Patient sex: F
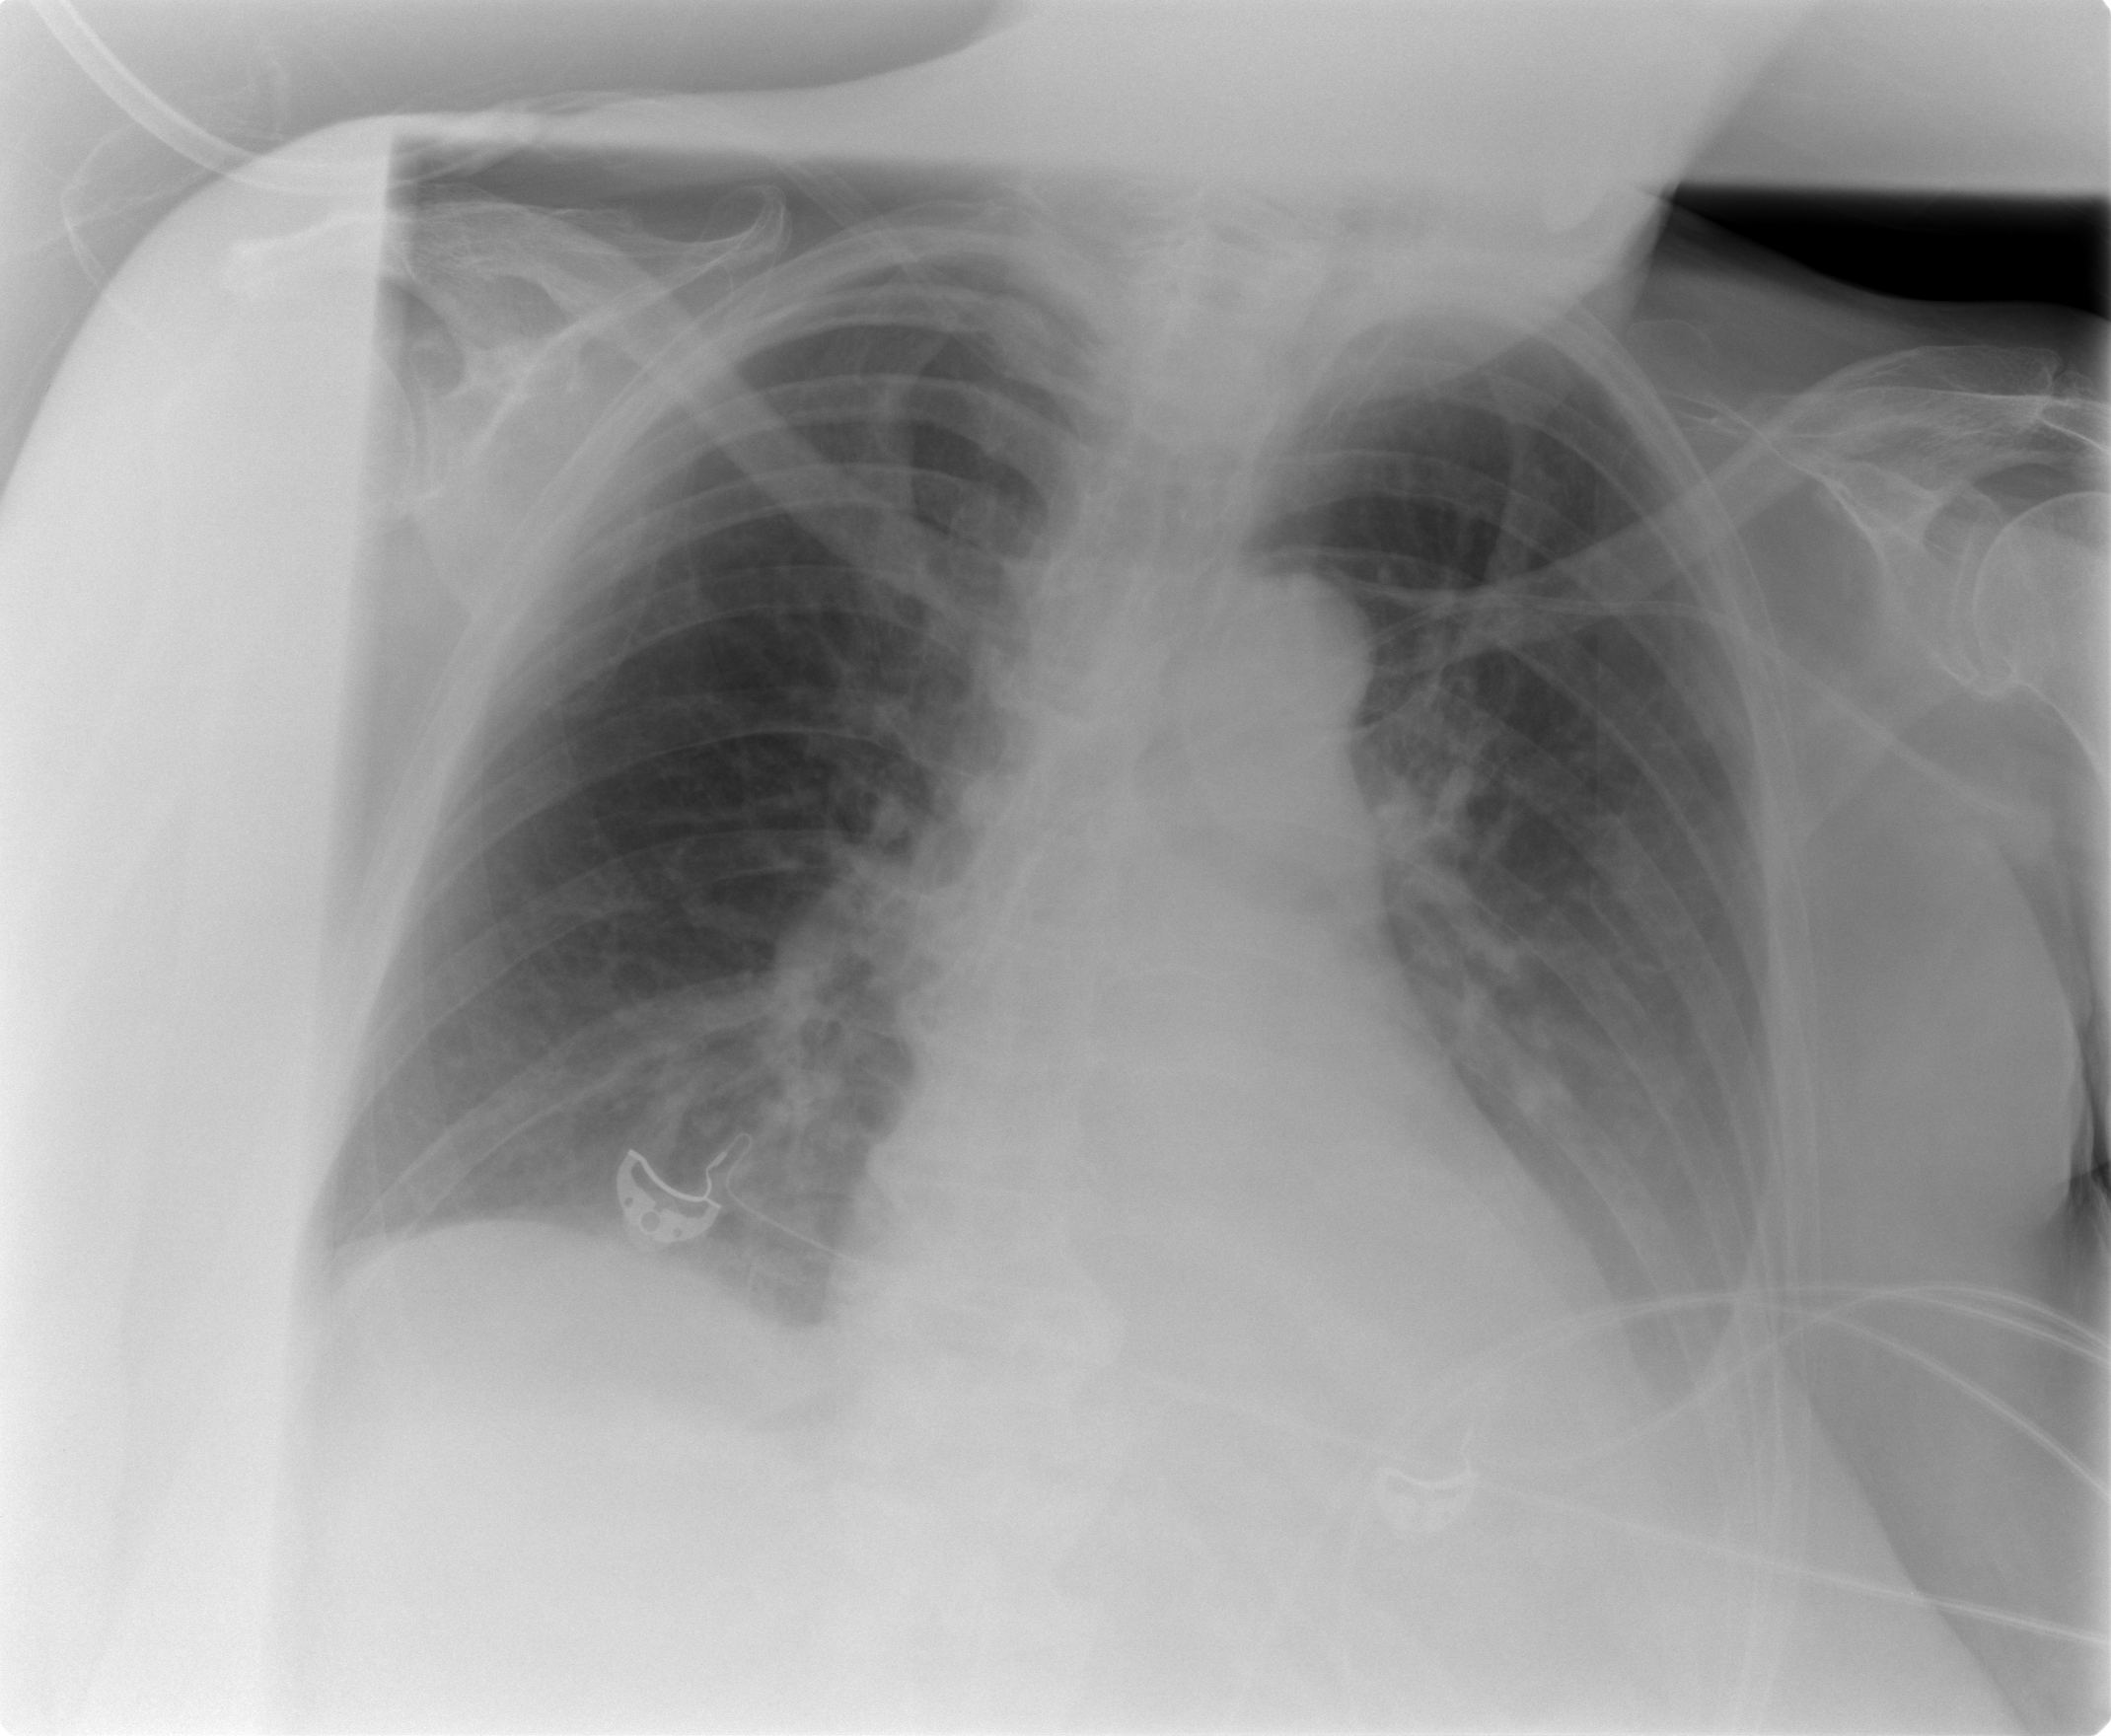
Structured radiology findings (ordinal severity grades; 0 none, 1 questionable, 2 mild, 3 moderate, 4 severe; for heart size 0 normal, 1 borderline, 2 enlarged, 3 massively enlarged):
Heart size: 0
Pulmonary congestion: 2
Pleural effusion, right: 0
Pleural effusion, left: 1
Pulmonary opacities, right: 2
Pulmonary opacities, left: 0
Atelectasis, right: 1
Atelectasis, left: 2